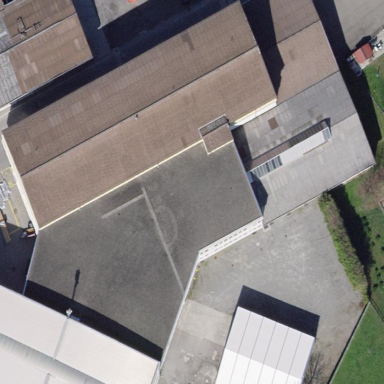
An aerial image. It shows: Industrial building.